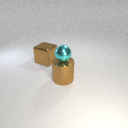
large brown metal cube behind large brown metal cylinder